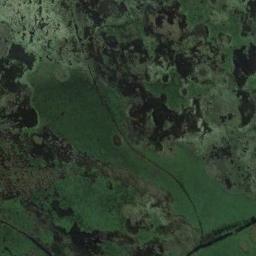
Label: wetland